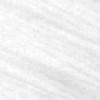
Label: change